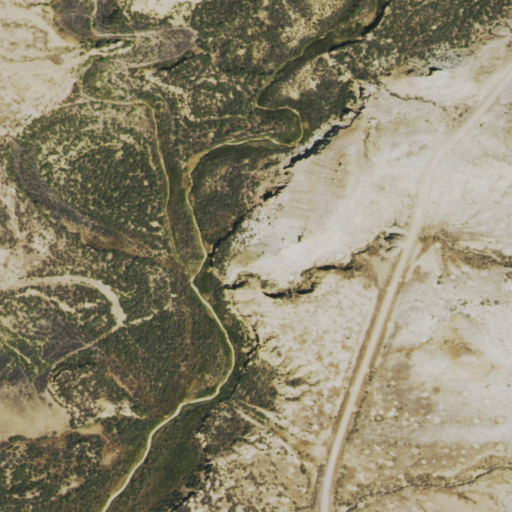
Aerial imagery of valley in Wyoming named Horseshoe Wash containing shrub, evergreen forest, open development, barren land, and low intensity development